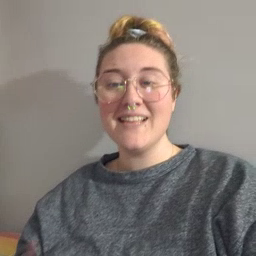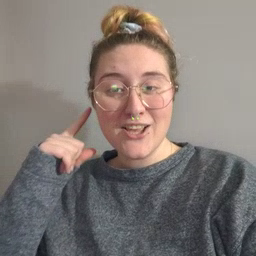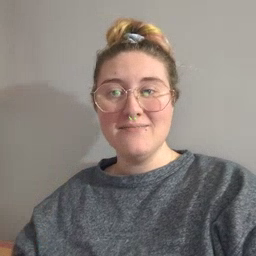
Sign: ear